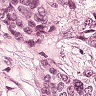
Metastatic tissue present: yes